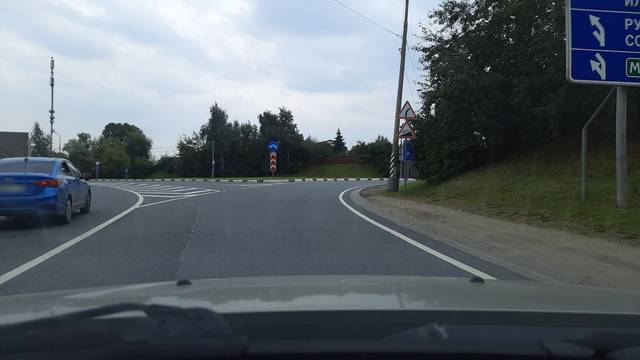
Region: Russia
Coordinates: 55.802, 37.317